Question: using Eclipse Indigo Service Release 2, with EGit plugin and JDK 1.7. I've seen that it should support blame annotations, but I can't get it to show like I see <URL>.
Here's how it looks for me, you can't see the pointer but I'm hovering over the vertical brown line:

Anyone know how to expand the annotations view?
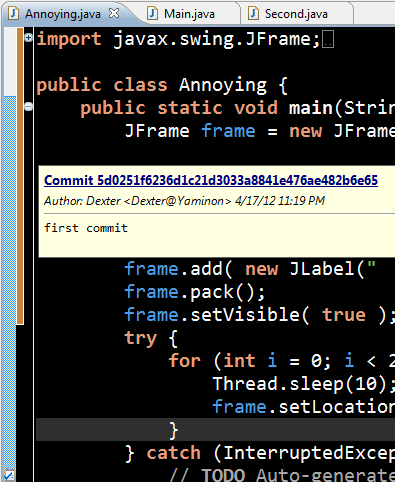
Answer: Right-click on the brown line, .